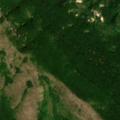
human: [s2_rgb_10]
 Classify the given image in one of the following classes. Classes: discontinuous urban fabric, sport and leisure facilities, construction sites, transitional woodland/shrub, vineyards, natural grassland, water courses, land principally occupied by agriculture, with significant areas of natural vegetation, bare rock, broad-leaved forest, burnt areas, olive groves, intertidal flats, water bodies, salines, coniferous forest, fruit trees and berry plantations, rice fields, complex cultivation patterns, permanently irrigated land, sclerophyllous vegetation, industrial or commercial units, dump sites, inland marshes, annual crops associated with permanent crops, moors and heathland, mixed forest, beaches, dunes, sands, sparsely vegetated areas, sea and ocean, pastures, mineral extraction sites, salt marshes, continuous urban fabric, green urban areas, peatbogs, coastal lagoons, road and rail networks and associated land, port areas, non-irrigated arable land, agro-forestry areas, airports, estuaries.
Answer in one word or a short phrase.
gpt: broad-leaved forest, natural grassland, transitional woodland/shrub